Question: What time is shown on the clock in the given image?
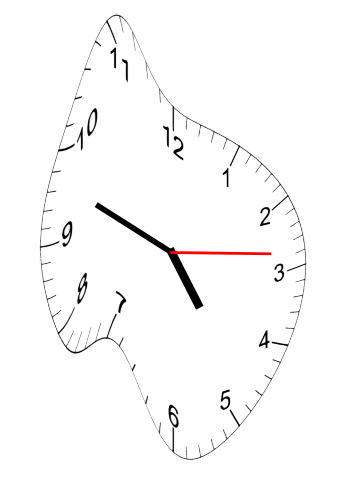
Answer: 04:48:14